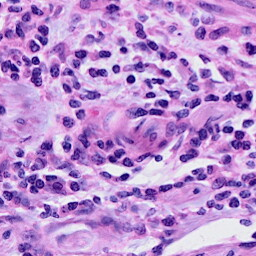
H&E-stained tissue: Cervix